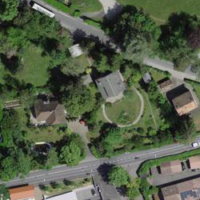
EUNIS habitat code: 55
Species observed at this site:
Ilex aquifolium